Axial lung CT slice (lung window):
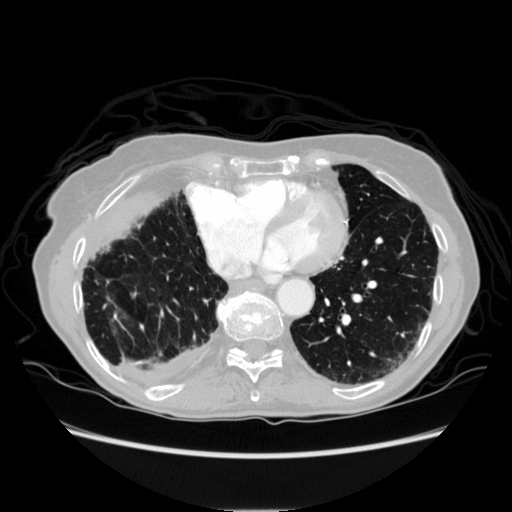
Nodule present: no